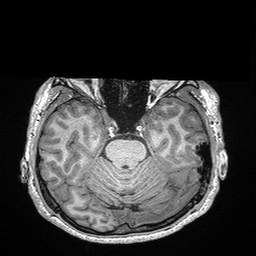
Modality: T1w
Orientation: coronal
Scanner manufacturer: siemens
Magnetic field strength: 3 T
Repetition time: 2.3 s
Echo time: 0.00298 s